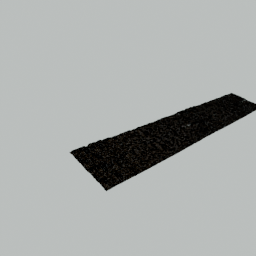
Label: architecture